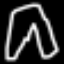
Label: pants